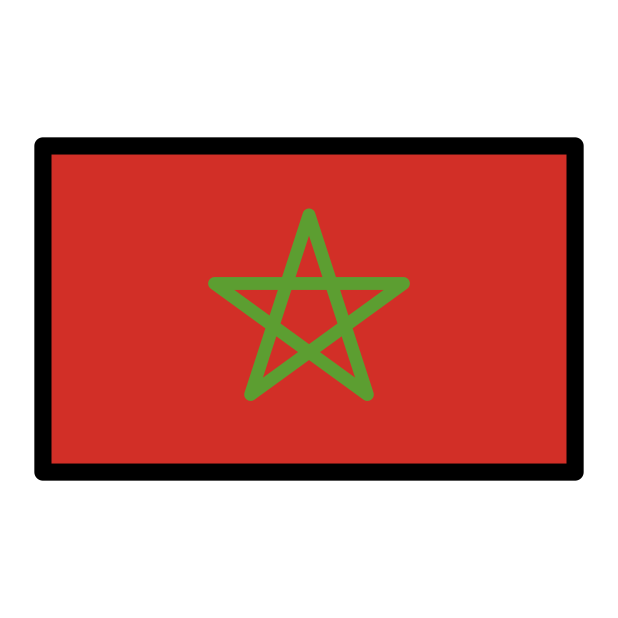
flag: Morocco